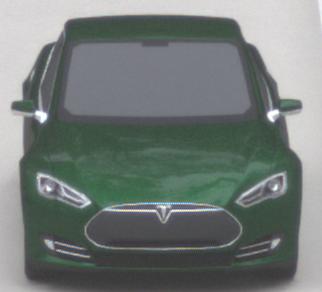
Make: Tesla
Model: Model S 60
Detailed model: Model S
Model produced from: 2013/10
Model produced until: 2014/10
Doors: 5
Color: green
Road condition: dry road
Daytime: morning or afternoon
Contrast: low contrast